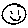
Label: smiley face